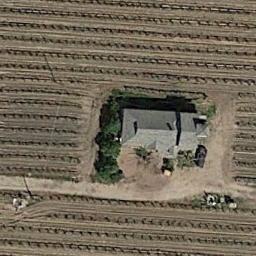
Label: residential